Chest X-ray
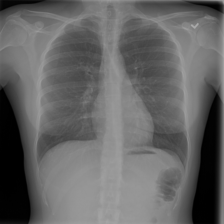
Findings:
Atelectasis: negative
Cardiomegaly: negative
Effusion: negative
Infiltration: negative
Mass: negative
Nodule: negative
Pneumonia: negative
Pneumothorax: negative
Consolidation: negative
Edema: negative
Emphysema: negative
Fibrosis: negative
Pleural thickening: negative
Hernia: negative